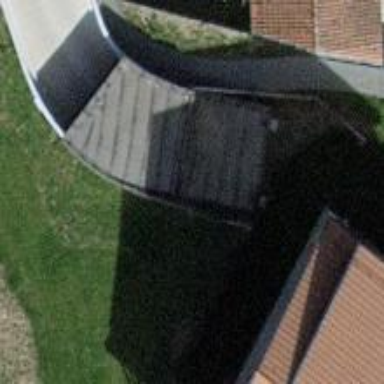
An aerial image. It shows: Driveway tunnel.